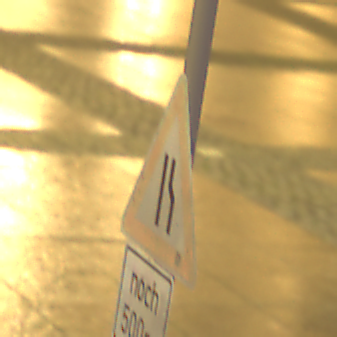
Verkehrszeichen: EinseitigVerengteFahrbahnRechts
Zusatzzeichen unten: LaengeEinerStrecke3
Umgebung: Outdoor, Urban
Tageszeit: Night
Wetter: Overcast
Licht: Artificial
Jahreszeit: NotSpecified
Kontrast: MediumContrast